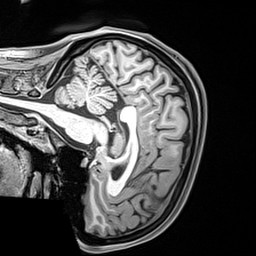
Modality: T1w
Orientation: sagittal
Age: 21
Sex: female
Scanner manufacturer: siemens
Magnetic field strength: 3 T
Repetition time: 2.4 s
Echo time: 0.00217 s